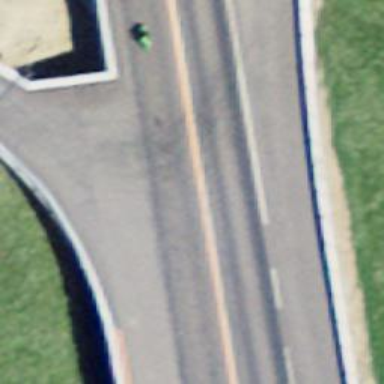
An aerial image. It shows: Primary road with asphalt surface.